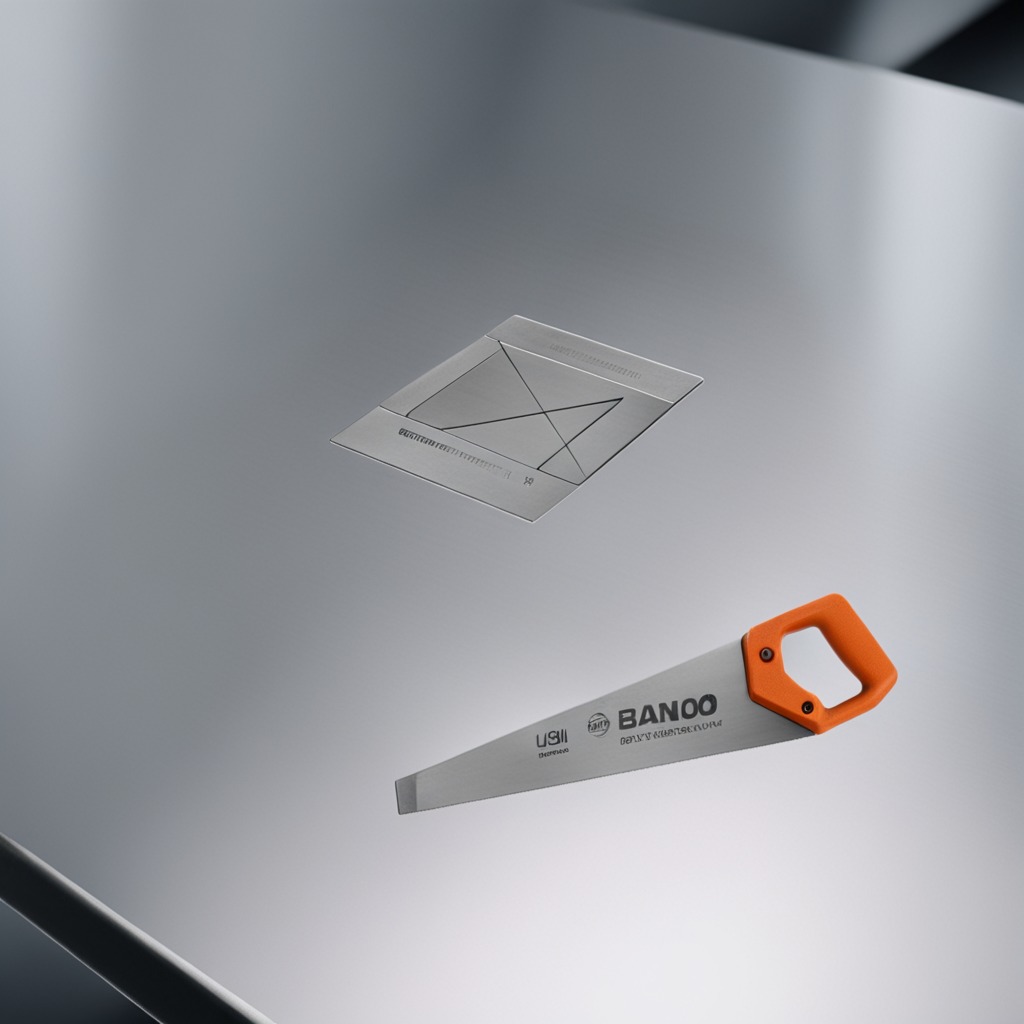
A metal saw is lying on a stainless steel table.